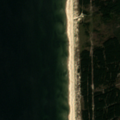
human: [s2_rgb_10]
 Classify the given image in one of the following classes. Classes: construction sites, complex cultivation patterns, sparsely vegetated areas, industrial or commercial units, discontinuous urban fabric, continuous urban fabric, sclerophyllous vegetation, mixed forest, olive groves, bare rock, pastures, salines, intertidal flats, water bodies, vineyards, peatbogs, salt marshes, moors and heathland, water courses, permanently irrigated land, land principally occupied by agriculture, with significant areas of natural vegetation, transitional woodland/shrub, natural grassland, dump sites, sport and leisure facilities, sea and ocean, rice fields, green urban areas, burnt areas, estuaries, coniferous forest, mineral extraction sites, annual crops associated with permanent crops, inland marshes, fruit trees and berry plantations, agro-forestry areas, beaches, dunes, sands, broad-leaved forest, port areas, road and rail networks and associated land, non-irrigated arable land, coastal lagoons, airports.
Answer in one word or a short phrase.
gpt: coniferous forest, transitional woodland/shrub, beaches, dunes, sands, sea and ocean